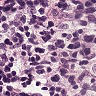
Metastatic tissue present: no